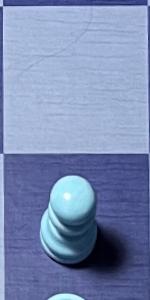
Label: Pawn_White